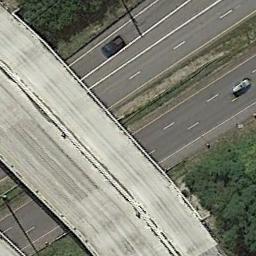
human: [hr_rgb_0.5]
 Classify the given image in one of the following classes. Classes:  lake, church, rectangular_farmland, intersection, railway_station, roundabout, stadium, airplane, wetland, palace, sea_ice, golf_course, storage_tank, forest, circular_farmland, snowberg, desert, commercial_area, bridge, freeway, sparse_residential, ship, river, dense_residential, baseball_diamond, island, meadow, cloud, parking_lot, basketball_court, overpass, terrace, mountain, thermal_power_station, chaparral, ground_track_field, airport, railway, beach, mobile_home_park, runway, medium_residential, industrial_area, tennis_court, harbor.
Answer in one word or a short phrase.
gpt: overpass